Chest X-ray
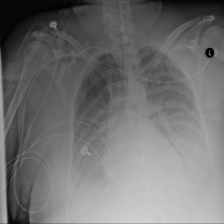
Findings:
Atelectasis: negative
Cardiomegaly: negative
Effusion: negative
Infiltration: negative
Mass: negative
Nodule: negative
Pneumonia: negative
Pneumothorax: negative
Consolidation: positive
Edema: negative
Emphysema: negative
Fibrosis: negative
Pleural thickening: negative
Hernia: negative